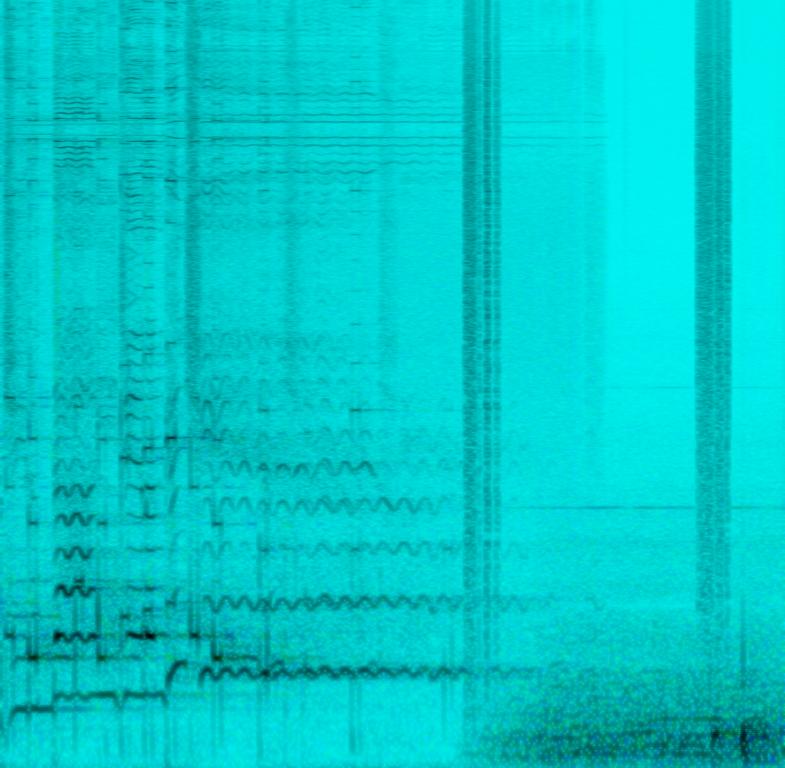
A male singer sings this youthful k-pop song. The tempo is fast with a heartbeat rhythm, electro static sounds, electric buzz, followed by a fast paced drum rhythm, guitar accompaniment and a groovy bass line. The song is groovy and very youthful.